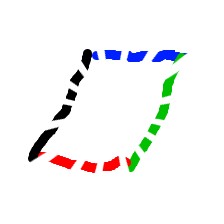
Shape: parallelogram